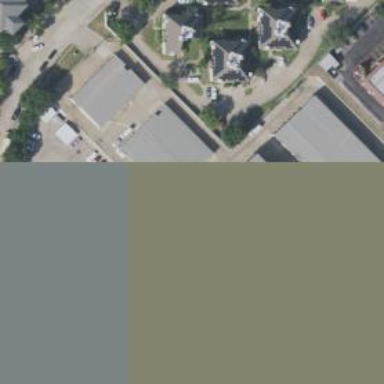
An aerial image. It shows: Building that serves as storage rental shop.